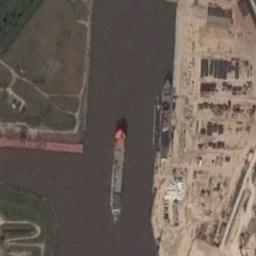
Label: ship